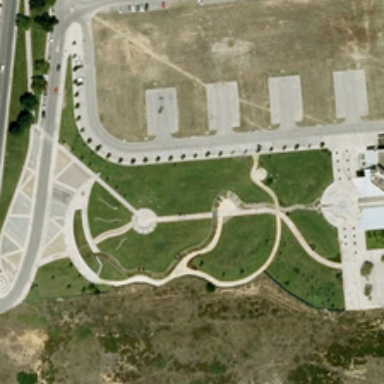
Two roads and a piece of green meadow are near a square .